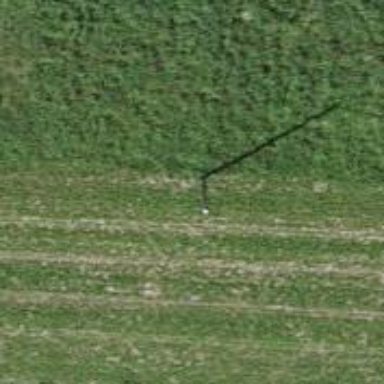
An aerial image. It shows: Utility pole in the area.